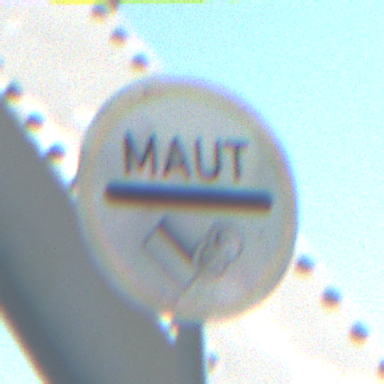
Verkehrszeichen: MautflichtigeStrecke
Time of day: MorningAfternoon
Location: Outdoor (Special)
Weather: Clear
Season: NotSpecified
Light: Natural